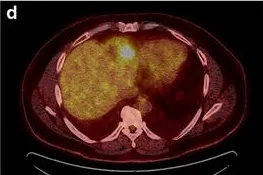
After 10 weeks. Of sunitinib therapy. Both liver lesions were no longer detectable on repeat imaging.
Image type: radiology (pet)